Question: You know it is very easy to set transparent background of the control placed on the top of other control in WinForm by using the Parent method in C# like:
'''
LabelText.Parent = pictureBox1;
'''
But it does not work in the Windows Mobile programming. I thought there in an other way to do so.

I want to set the Label's background transparent, which is placed on the picturebox. In the above image the back colour of the label is already set to transparent but it displays the white colour instade of transparent.
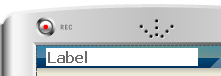
Answer: You can get the kind of transparency you are looking for on the desktop version of .NET by overriding the Windows style flags for a control. You'd override CreateParams and turn on WS_EX_TRANSPARENT.
That's however not available on CF. The simple solution is to just override the Paint event of the PictureBox and draw the text with Graphics.DrawText(). With the added benefit that this is a cheaper than a Label control.